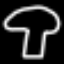
Label: mushroom